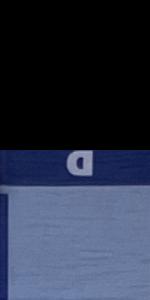
Label: Empty